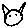
Label: cat